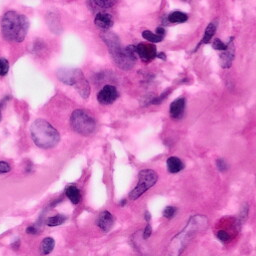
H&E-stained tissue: Pancreatic